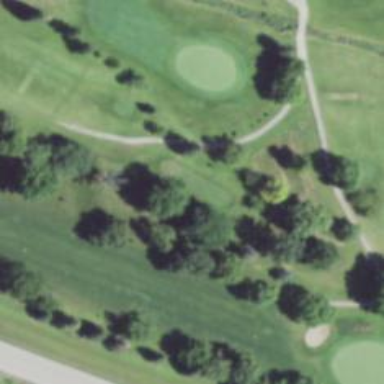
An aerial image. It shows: Path for both road and golf.